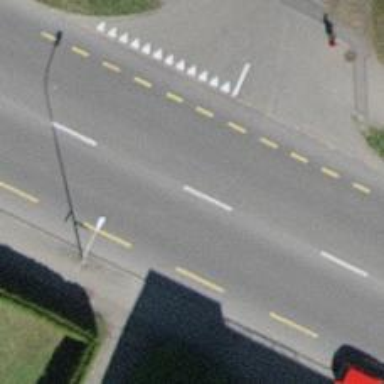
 featuring separate cycle lane and sidewalk."